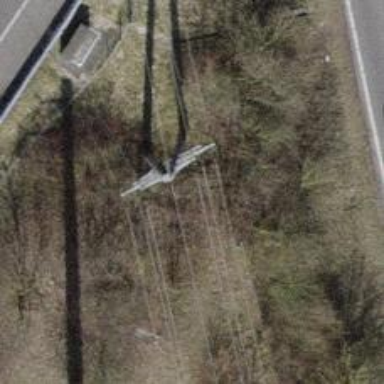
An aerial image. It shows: Minor power line with three cables.